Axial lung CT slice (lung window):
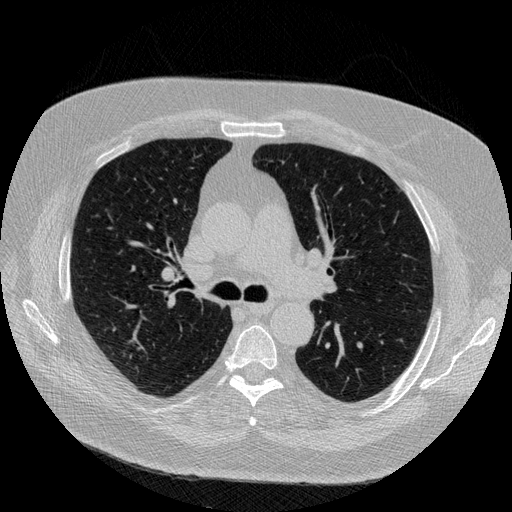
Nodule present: no